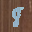
Label: 8